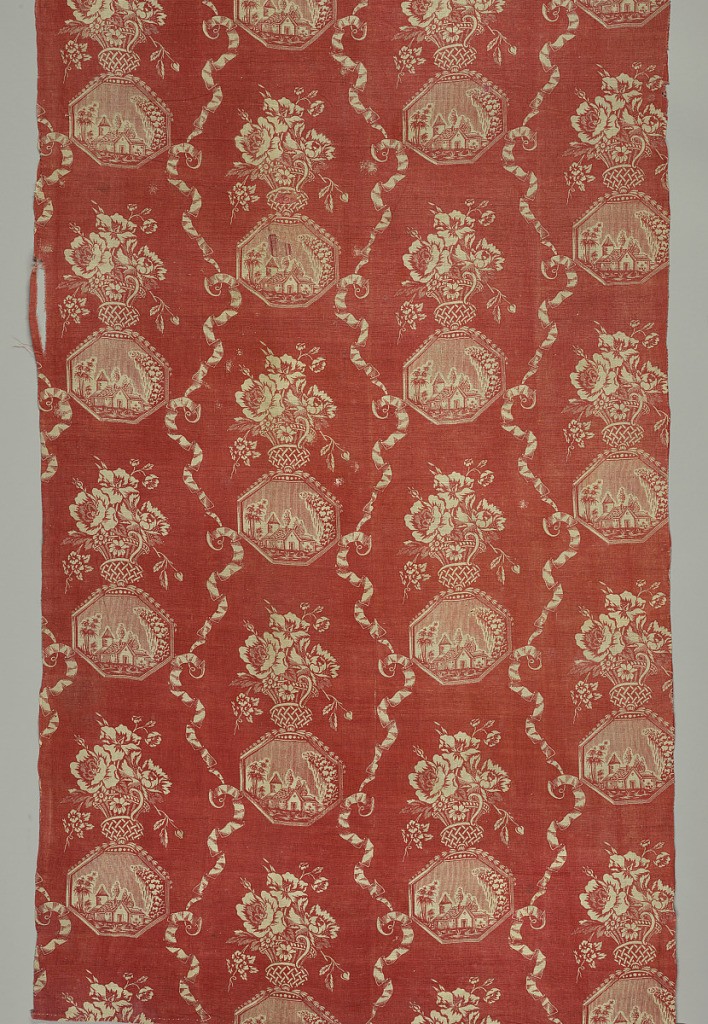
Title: Textile
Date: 1795–1805
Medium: cotton Technique: block printed on plain weave
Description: Stripe of a vase/basket of flowers resting on a framed scnes of a house. with curling ribbons defining the edges of the stripe. In red on white.